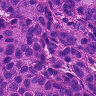
Metastatic tissue present: yes